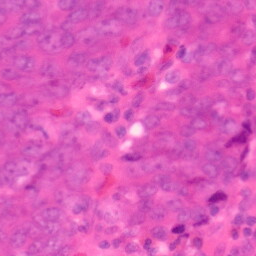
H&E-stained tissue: Colon